Question: In Elementary OS Luna (or Ubuntu), how do I add an application Icon to the WingPanel (the top bar on the desktop that displays status icons like Wi-Fi connection status, Sound properties, and the Date and Time, for example?

I am using the Vala programming language.
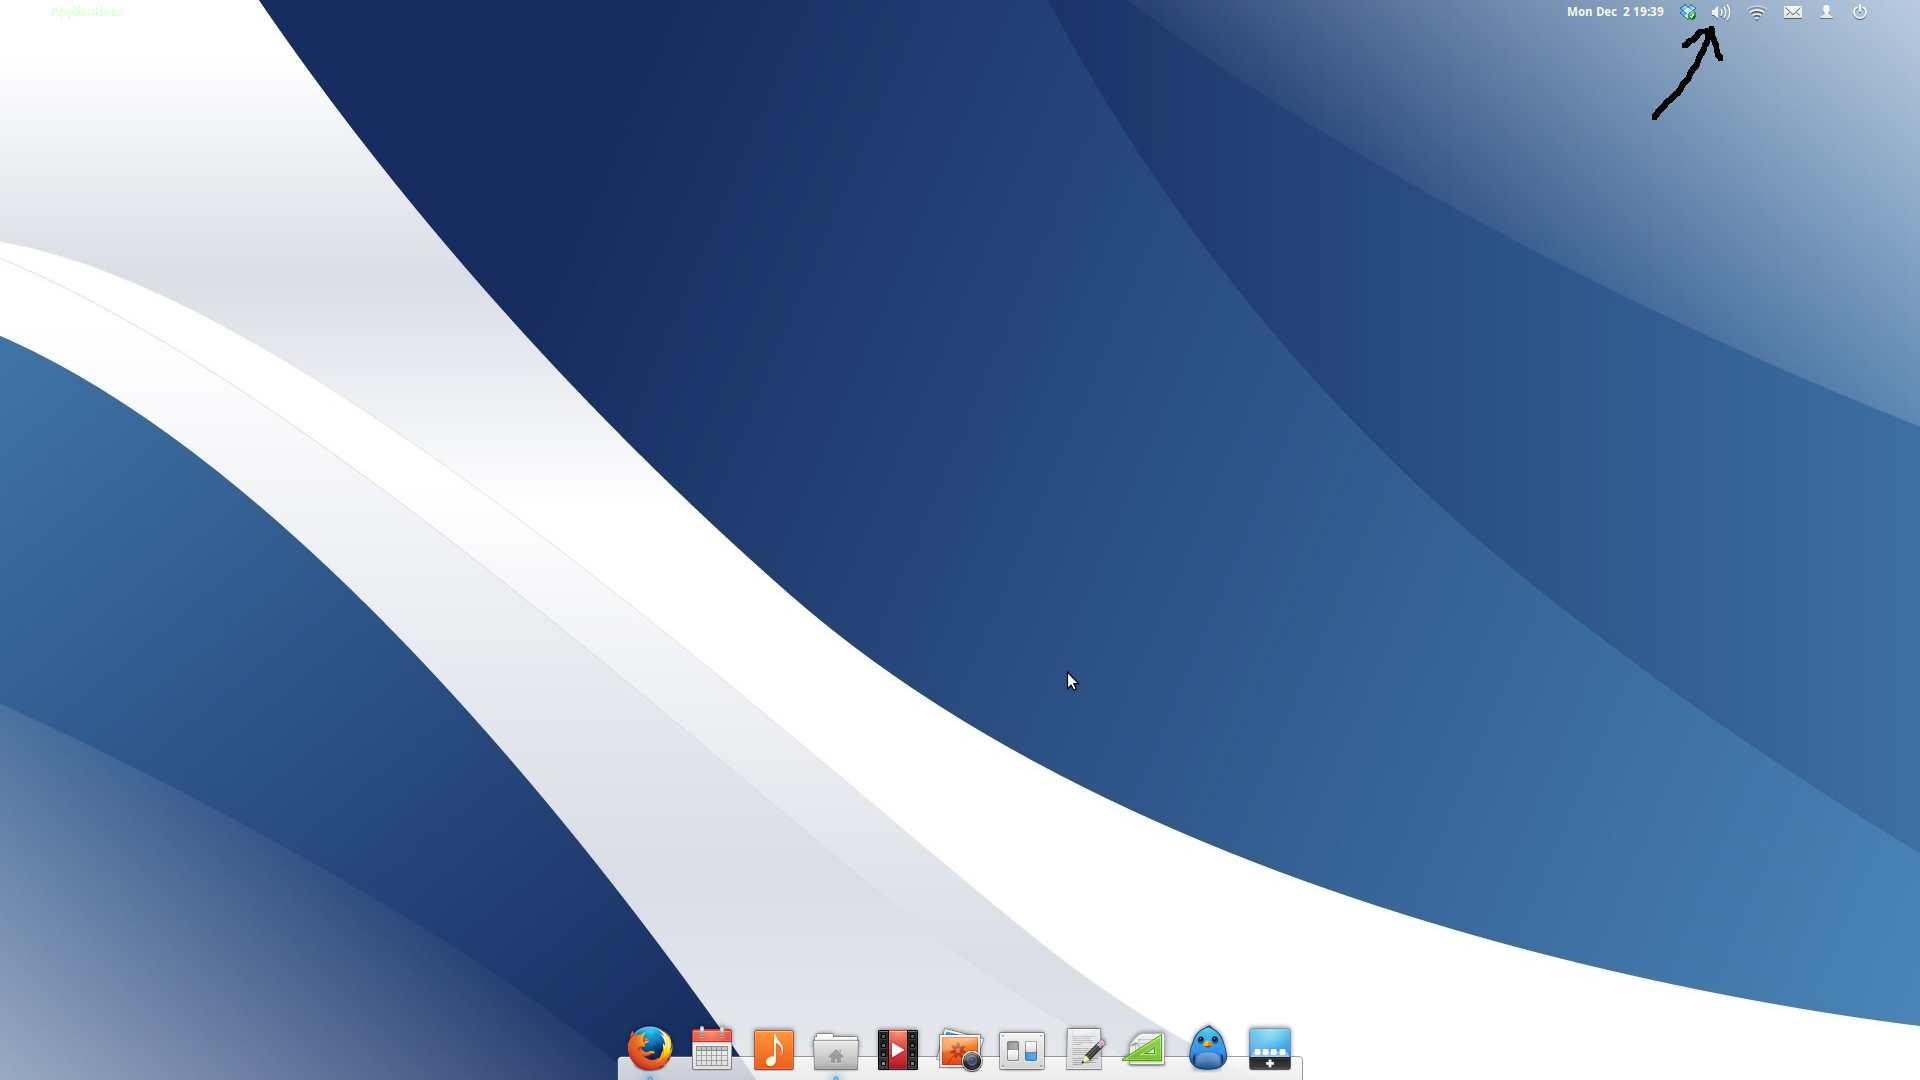
Answer: There used to be an example on the <URL> page dealing with adding a tray icon, which might solve this. I wasn't able to find the link to that, so I'll provide the source code and compile command here.
'''
using Gtk;
public class Main {
class AppStatusIcon : Window {
private StatusIcon trayicon;
private Gtk.Menu menuSystem;
public AppStatusIcon() {
/* Create tray icon */
trayicon = new StatusIcon.from_stock(Stock.HOME);
trayicon.set_tooltip_text ("Tray");
trayicon.set_visible(true);
trayicon.activate.connect(about_clicked);
create_menuSystem();
trayicon.popup_menu.connect(menuSystem_popup);
}
/* Create menu for right button */
public void create_menuSystem() {
menuSystem = new Gtk.Menu();
var menuAbout = new ImageMenuItem.from_stock(Stock.ABOUT, null);
menuAbout.activate.connect(about_clicked);
menuSystem.append(menuAbout);
var menuQuit = new ImageMenuItem.from_stock(Stock.QUIT, null);
menuQuit.activate.connect(Gtk.main_quit);
menuSystem.append(menuQuit);
menuSystem.show_all();
}
/* Show popup menu on right button */
private void menuSystem_popup(uint button, uint time) {
menuSystem.popup(null, null, null, button, time);
}
private void about_clicked() {
var about = new AboutDialog();
about.set_version("0.0.0");
about.set_program_name("Tray");
about.set_comments("Tray utility");
about.set_copyright("vala");
about.run();
about.hide();
}
}
public static int main (string[] args) {
Gtk.init(ref args);
var App = new AppStatusIcon();
App.hide();
Gtk.main();
return 0;
}
}
'''
The compile command that runs this is: 'valac icon_test.vala -o build_test --pkg gtk+-3.0'
I'm not certain that this will add it to the panel the way that you want, but it create traditional tray icons. Good luck. Hope this helps.